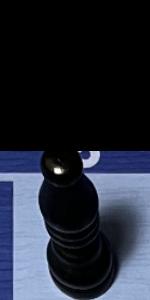
Label: Bishop_Black